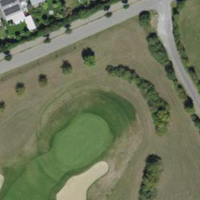
EUNIS habitat code: 53
Species observed at this site:
Corylus avellana